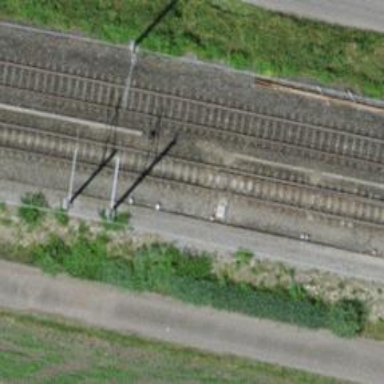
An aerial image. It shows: Railway switch.